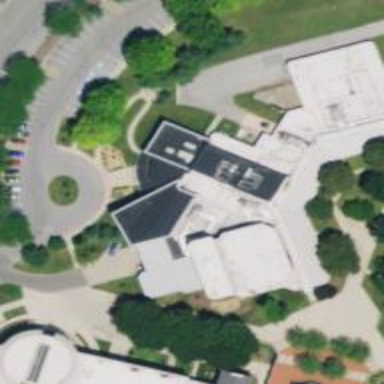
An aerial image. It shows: University building.